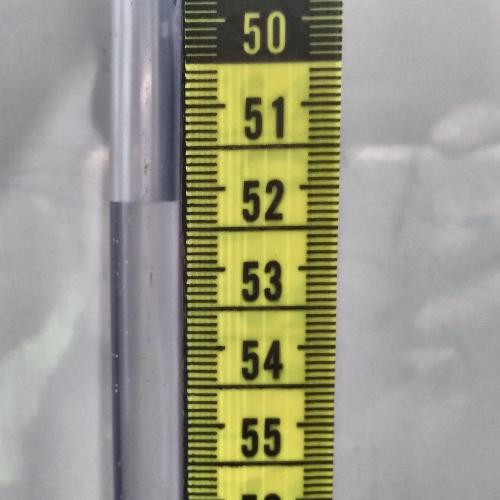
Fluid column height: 52.2 cm